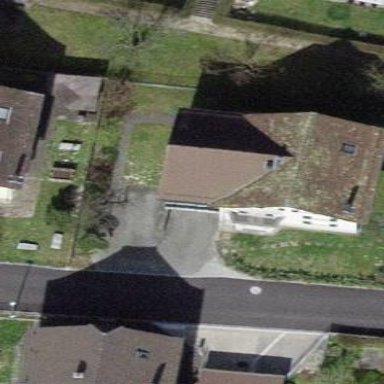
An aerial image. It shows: Residential building.